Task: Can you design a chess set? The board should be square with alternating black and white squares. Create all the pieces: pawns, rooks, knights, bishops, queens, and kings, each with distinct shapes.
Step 3210:
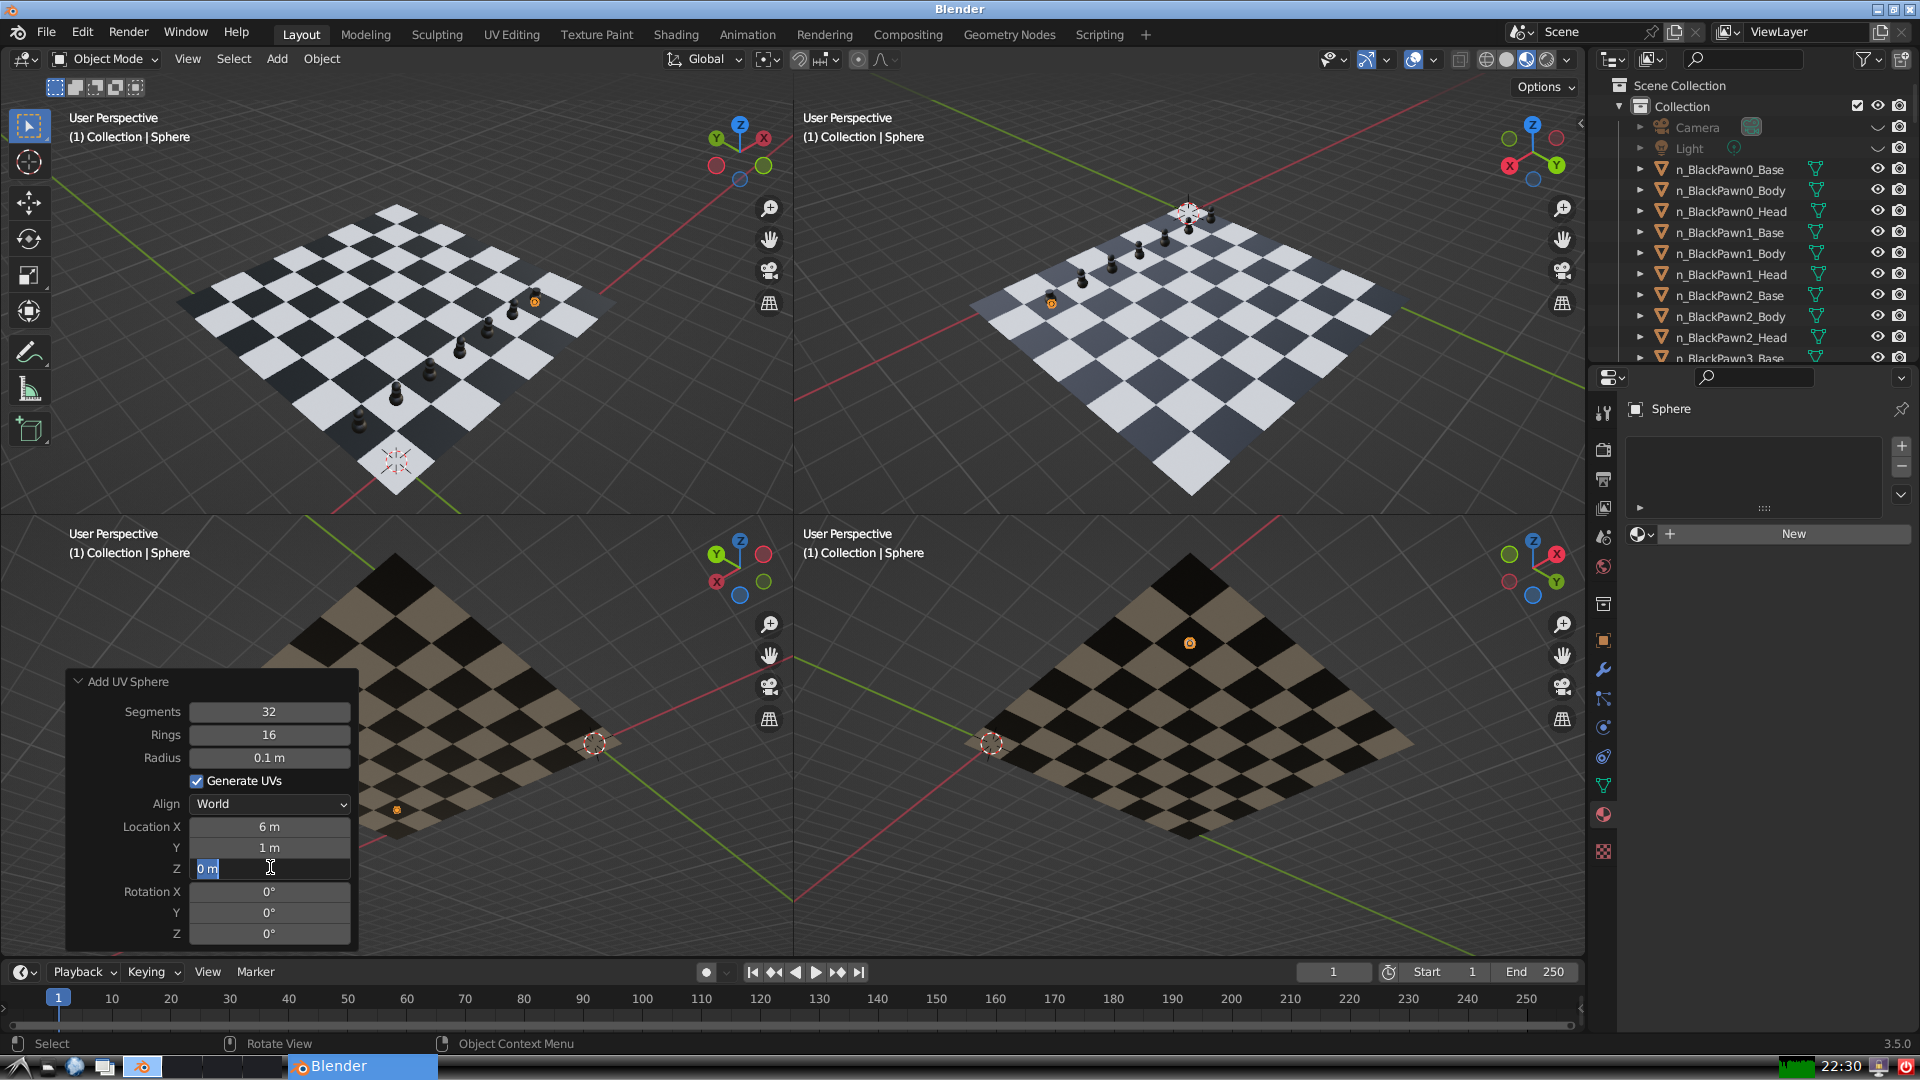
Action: input_text: 0.5